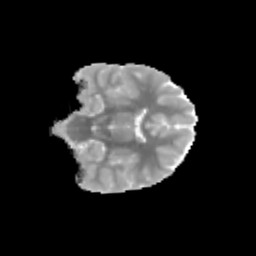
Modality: MD
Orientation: coronal
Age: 9
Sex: female
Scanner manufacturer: siemens
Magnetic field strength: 3 T
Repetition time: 3.8 s
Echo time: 0.07 s